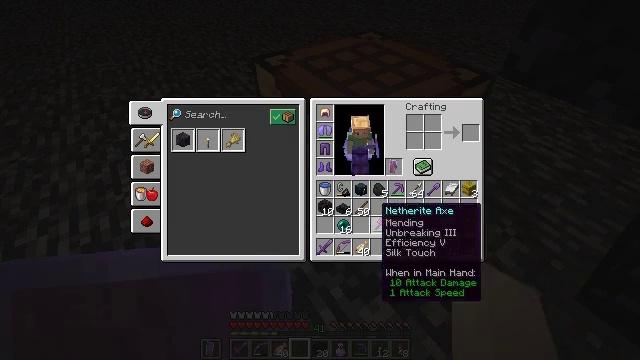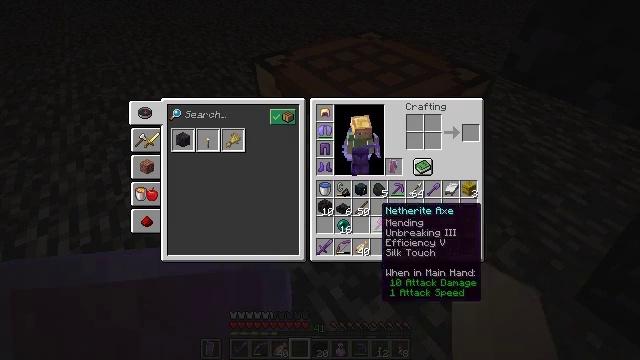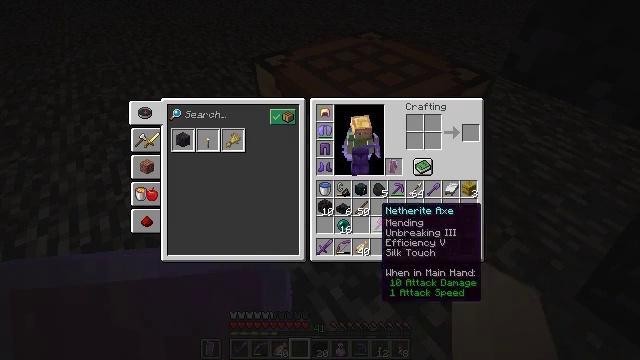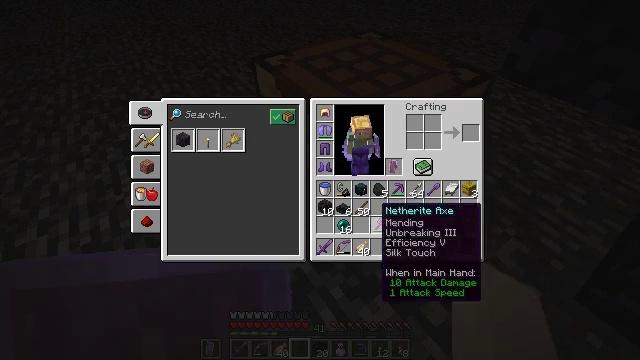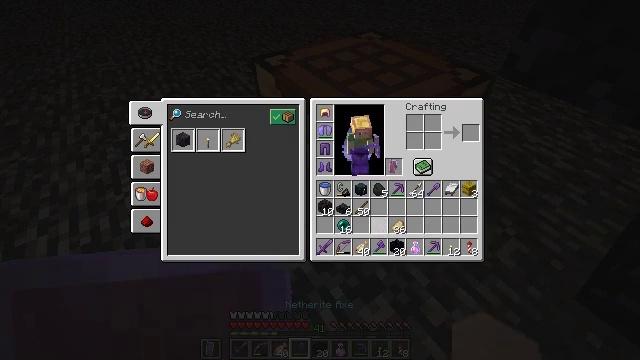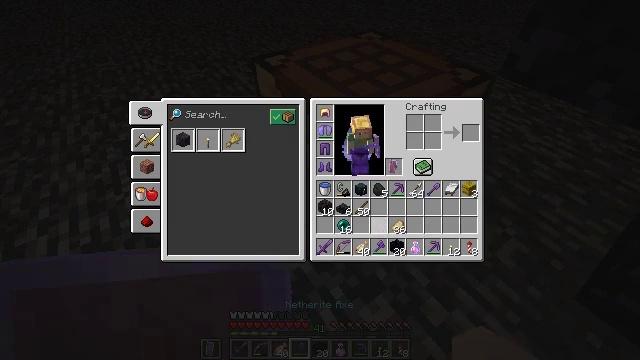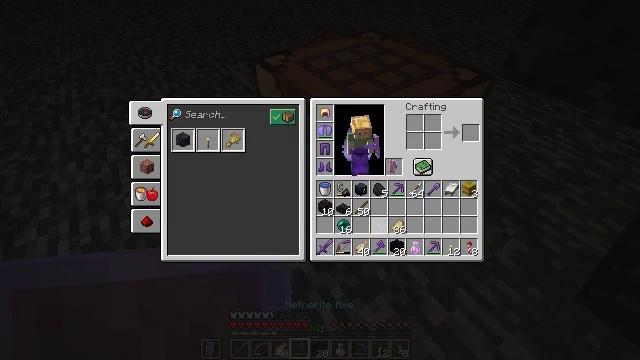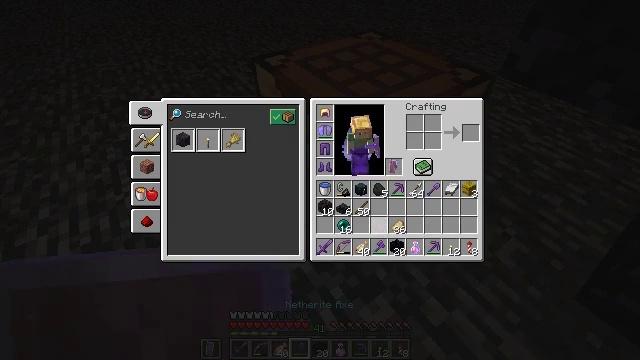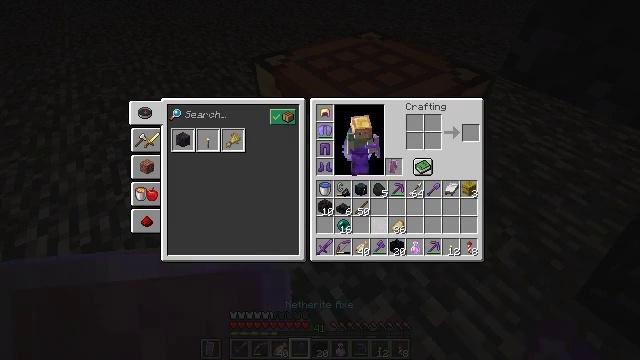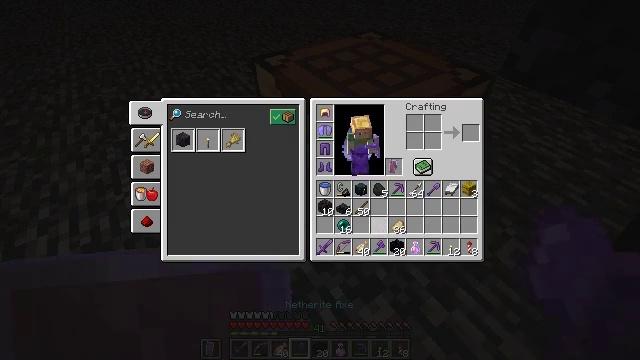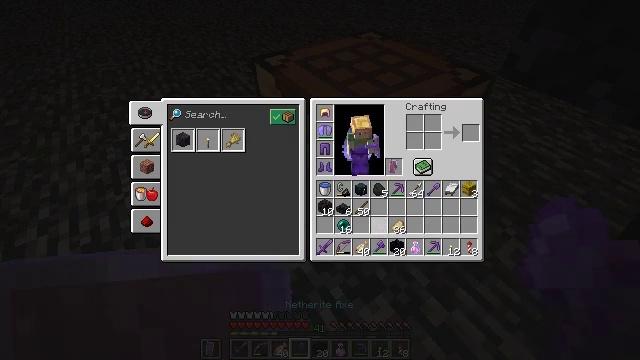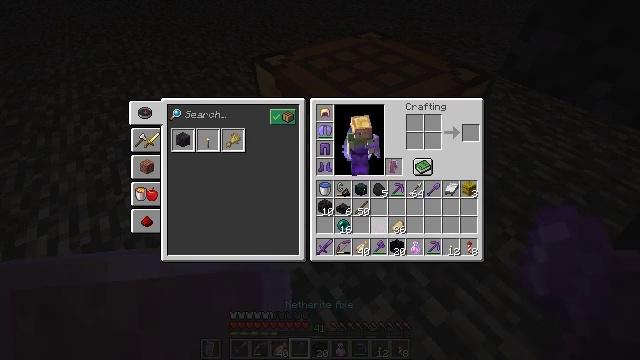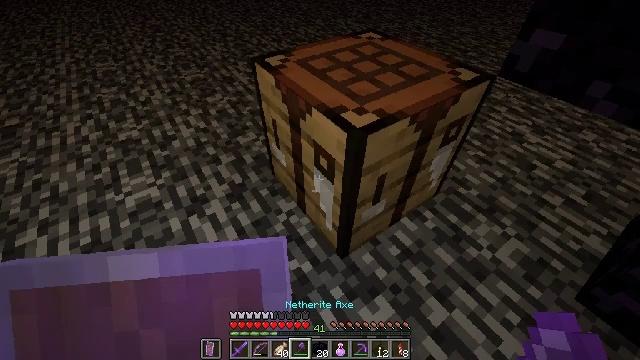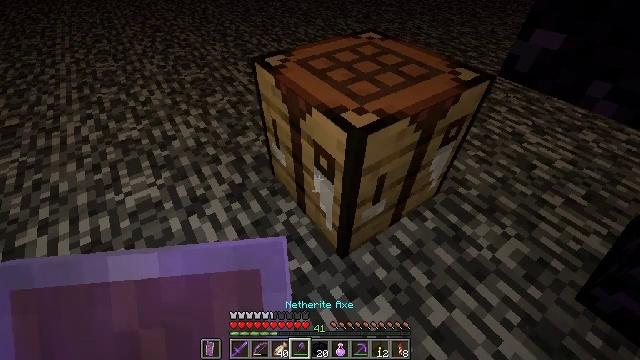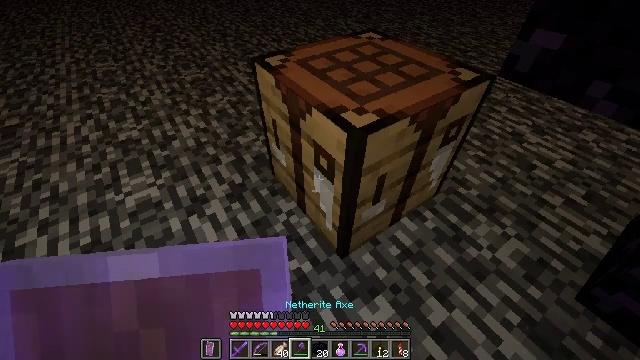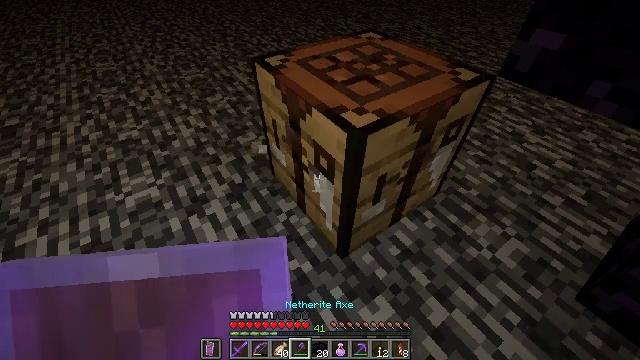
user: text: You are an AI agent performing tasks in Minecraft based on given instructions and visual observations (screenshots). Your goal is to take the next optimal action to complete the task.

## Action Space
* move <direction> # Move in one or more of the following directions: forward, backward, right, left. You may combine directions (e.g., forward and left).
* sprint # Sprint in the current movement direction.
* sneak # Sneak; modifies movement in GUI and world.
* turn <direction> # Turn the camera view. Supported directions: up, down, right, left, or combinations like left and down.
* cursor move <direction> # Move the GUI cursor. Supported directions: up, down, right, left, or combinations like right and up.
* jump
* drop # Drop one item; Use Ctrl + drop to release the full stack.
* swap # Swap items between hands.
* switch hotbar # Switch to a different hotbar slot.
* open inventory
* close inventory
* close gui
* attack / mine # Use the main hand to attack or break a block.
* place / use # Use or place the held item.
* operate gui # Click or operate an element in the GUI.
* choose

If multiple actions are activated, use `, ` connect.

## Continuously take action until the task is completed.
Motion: motion action
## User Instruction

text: Attack the crafting table to break it.
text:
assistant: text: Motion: sneak
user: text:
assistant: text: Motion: sneak
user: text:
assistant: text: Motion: sneak
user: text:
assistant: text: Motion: sneak, attack / mine
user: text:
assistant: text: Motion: sneak, attack / mine
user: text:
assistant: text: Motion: sneak, attack / mine
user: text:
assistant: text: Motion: sneak
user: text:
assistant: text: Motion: no_op
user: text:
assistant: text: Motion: no_op
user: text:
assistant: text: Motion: no_op
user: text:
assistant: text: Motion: no_op
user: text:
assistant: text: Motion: no_op
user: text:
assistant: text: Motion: no_op
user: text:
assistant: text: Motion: no_op
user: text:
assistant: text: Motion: attack / mine
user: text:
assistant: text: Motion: attack / mine
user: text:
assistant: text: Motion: attack / mine
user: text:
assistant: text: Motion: turn right and down, attack / mine
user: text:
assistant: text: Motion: turn right and down, attack / mine
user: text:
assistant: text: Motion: turn right and down, attack / mine
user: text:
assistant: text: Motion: attack / mine
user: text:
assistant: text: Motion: attack / mine